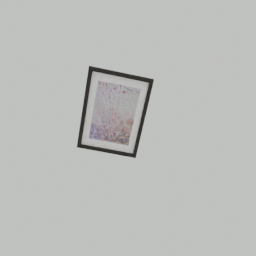
Label: decoration